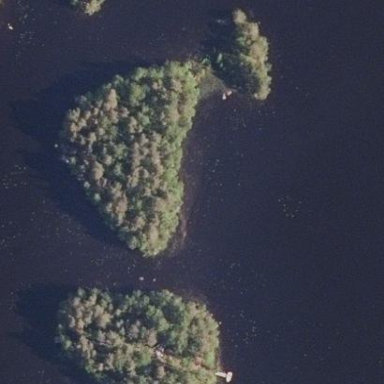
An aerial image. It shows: Islet.